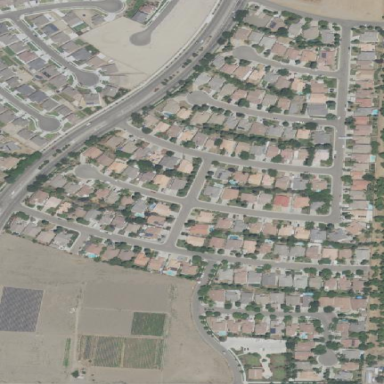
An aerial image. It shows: Residential area composed of single-family homes.